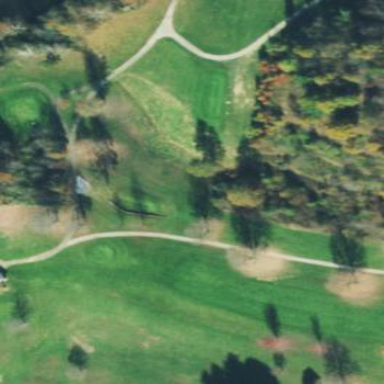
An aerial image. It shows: Rough area on grassy golf course.